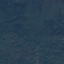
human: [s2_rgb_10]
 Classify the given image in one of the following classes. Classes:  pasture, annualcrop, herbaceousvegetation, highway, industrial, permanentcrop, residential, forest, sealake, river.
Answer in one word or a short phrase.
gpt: Forest